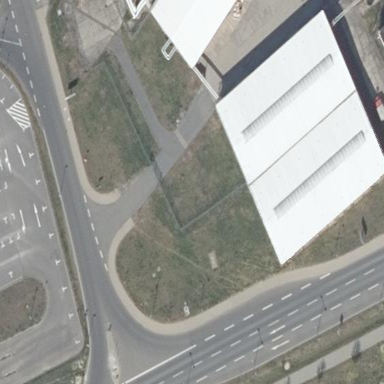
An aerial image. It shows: Industrial building.